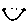
Label: smiley face